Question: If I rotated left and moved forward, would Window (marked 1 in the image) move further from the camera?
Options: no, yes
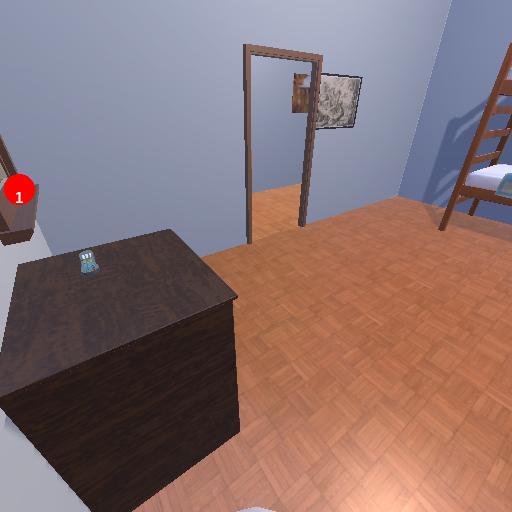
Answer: no